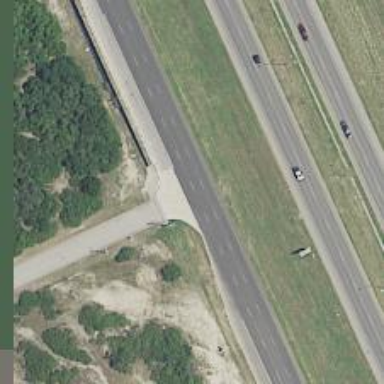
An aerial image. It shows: Secondary road with asphalt surface and frontage road.